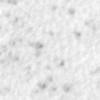
Label: no_change